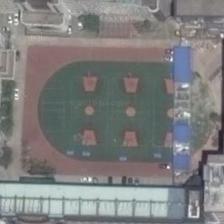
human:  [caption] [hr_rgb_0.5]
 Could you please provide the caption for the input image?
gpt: what is behind the main building is a playground which made up of three basketball courts .

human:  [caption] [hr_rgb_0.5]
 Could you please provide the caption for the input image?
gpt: a playground with basketball fields in it is surrounded by many buildings .

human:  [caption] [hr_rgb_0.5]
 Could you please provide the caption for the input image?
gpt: a playground with two basketball fields in it is surrounded by several green trees and many buildings .

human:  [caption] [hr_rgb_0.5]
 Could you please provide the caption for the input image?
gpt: some large buildings and several trees are around a playground .

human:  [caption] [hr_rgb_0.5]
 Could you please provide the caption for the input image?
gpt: a playground with basketball fields in it is surrounded by many buildings .